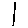
Label: line